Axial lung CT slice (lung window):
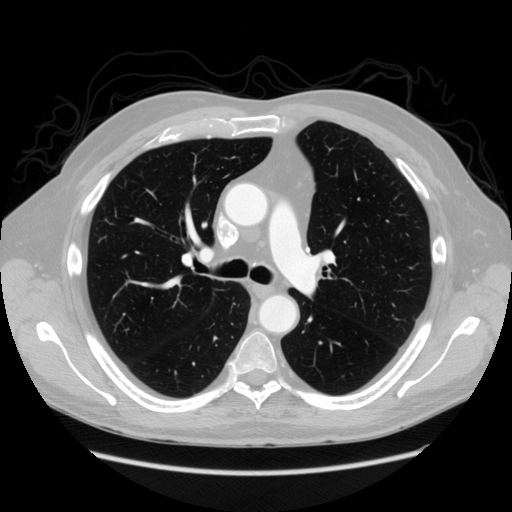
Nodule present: no